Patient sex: M
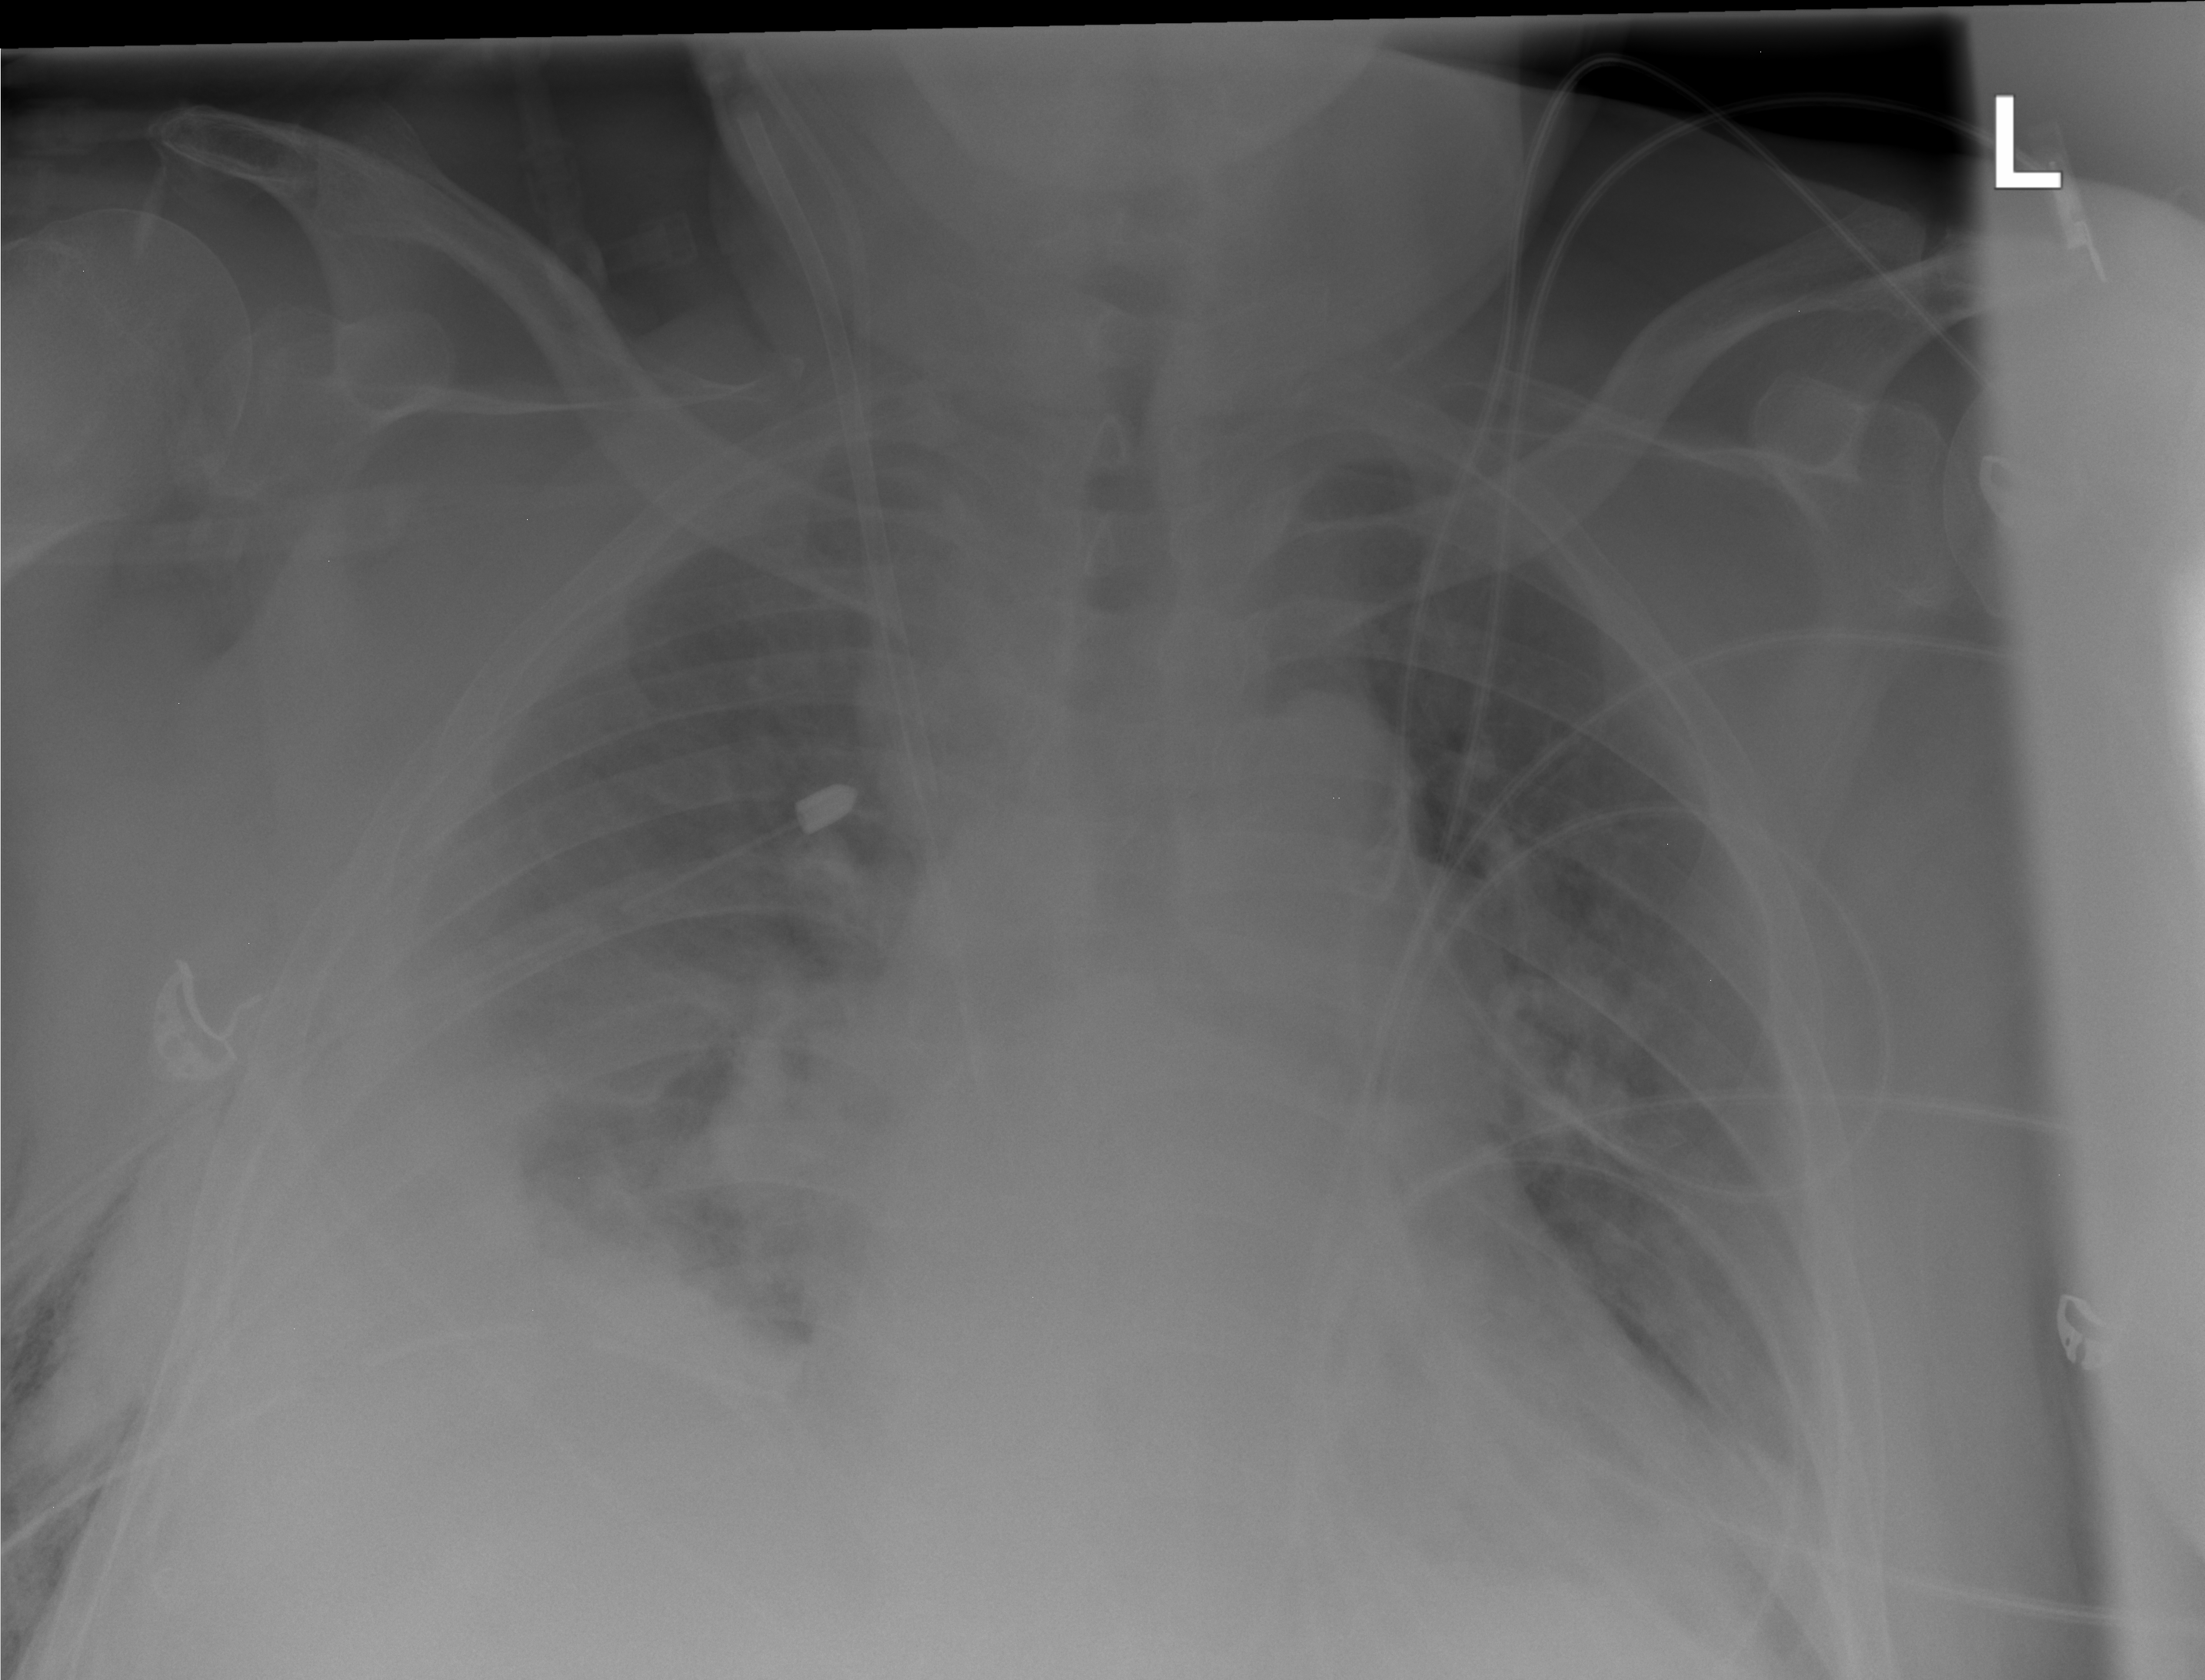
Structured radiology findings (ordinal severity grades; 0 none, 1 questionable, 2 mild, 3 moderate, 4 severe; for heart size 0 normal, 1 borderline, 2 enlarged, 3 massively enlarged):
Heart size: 2
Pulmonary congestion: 2
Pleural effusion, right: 1
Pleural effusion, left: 1
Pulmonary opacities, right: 2
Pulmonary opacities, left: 1
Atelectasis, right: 3
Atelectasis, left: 2